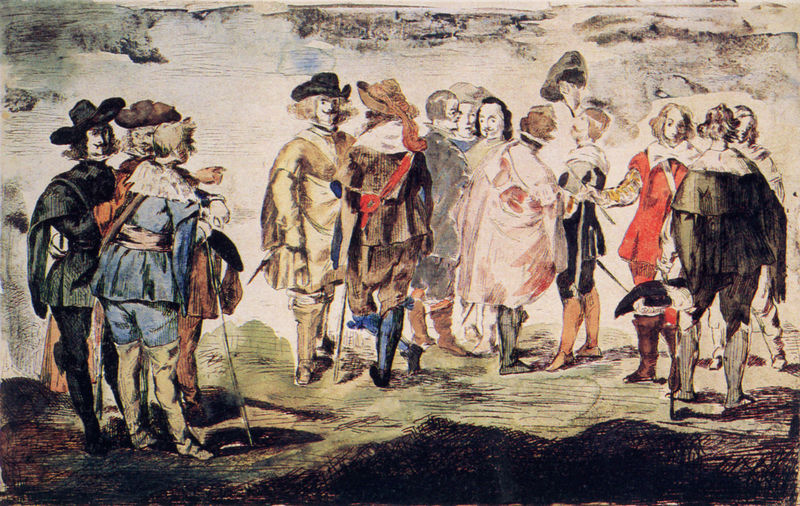
Titel: The little cavaliers, after Velasques
Künstler: Édouard Manet
Standort: Boston (Massachusetts)
Institution: Museum of Fine Arts
Schlagwörter: blau, feder, gemälde, gruppe, hand, himmel, mann, schatten, umhang, weiß, wolken, aquarell, grün, impressionismus, landschaft, menschen, ocker, braun, frankreich, frisur, grau, haar, handschuh, handschuhe, hut, hüte, kopfbedeckungen, licht, männer, orange, reden, schwarz, skizze, unterhalten, zeichnung, gras, gürtel, rot, wiese, wolke, beige, gesellschaft, gespräch, herren, malerei, rock, versammlung, bart, bärte, schnurrbart, barock, federn, mensch, stehen, bild, herr, schauen, erde, hügel, natur, boden, land, gewand, haare, mantel, stehend, adel, personen, person, rosa, stock, bewölkt, federbusch, federhut, schärpe, kopfbedeckung, taille, farbig, papier, unterhaltung, röcke, schuhe, stab, grafik, graphik, schattierung, schattierungen, vegetation, wasserfarbe, linien, soldaten, schnäuzer, manet, strumpf, zeigen, aufstützen, striche, gruppen, strümpfe, draußen, schwarz weiss, schraffur, illustration, schwert, säbel, uniform, uniformen, waffen, jacken, stöcke, waffe, mäntel, koloriert, schraffiert, degen, scherpe, stiefel, treffen, ritter, wallenstein, flanieren, barett, glasmalerei, leder, wams, begegnung, kniestrümpfe, personengruppe, begrüßung, sebel, helmbusch, dreißigjähriger krieg, bode, gespräche, tailliert, schärpen, zeichung, strichzeichnung, aquarel, schwenken, spanier, musketiere, landsknechte, schraffieren, feldherrn, federbüsche, musketier, eduard, herumstehen, wanderstöcke, behütung, couloriert, debatieren, schrffierung